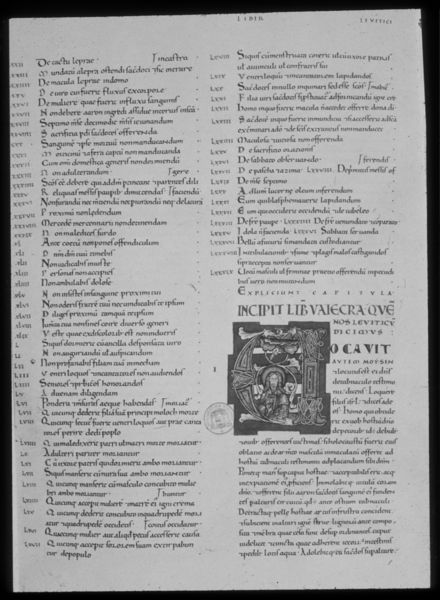
Titel: Mazarine Bibel
Institution: Paris, Bibliothèque Mazarine
Schlagwörter: weiß, grau, schwarz, ornament, alt, bild, schrift, spalten, inschrift, lesen, ornamente, foto, fotografie, buch, druck, schwarzweiss, seite, illustration, text, buchstaben, initiale, stempel, buchseite, heiligenschein, christus, jesus, griechisch, gebunden, absätze, absatz, siegel, fotographie, handschrift, römisch, tabelle, latein, wörter, spalte, lexikon, geschnörkelt, liste, alphabet, aufzählung, großbuchstaben, serifen, stempfel, incipit, g, a, e, c, paragraphen, incipet, vit, robuch, paragraph, alphatnet